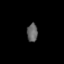
Tissue: lung
Cell type: Epithelial cells
Senescence score: 0.205
Nuclear area (px): 193
Mean DAPI intensity: 99.005